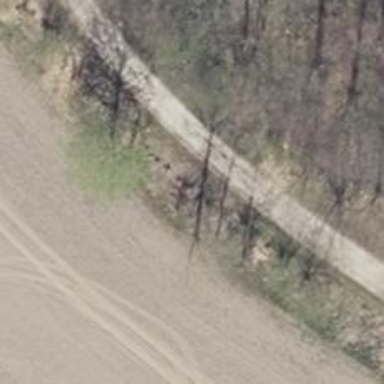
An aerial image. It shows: Gravel track with grade 2 tracktype.